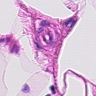
Metastatic tissue present: no